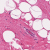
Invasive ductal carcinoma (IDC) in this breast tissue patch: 0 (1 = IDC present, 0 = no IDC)